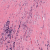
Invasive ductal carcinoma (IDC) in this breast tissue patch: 1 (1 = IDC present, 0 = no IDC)